Question: I would like to get a customized legend for the ready heat map graph, so as it ranged from to with gray scale, but value before remain white without any colour gradient on it. Managed to do it for the heat map graph but can't find any close example for the legend.
Here is my code:
'''
> ggplot(heatmap,aes(Colour, Group, fill=p.value))+
+ scale_fill_gradientn(colours= c("white","gray","black"), values=c(0,0.011,1), breaks=c(0,0.01,0.25,0.5,0.75,1), guide=guide_colorbar(frame.colour="black"))+
+ geom_tile() + theme_bw()+ theme(legend.key.height=unit(4.5,"cm"))
'''
and a screenshot for the heat map graph:

Any suggestion?
Update:
I was substituting the second color from "gray" to "gray95" and it looked slightly better than the graph shown. Kind of delaying the start region for the gray colour to above 0.01 (compared to the legend in the shown graph, where the gray started somewhere before 0.01). Thanks both @Nate and @tjebo for the suggestion on this! However, any helpful suggestion is still welcome.
Also, just want to clarify that I was using "white" as a representation for a specific situation, where the colour "white" was not intended to be in the range for colour gradient for the legend.
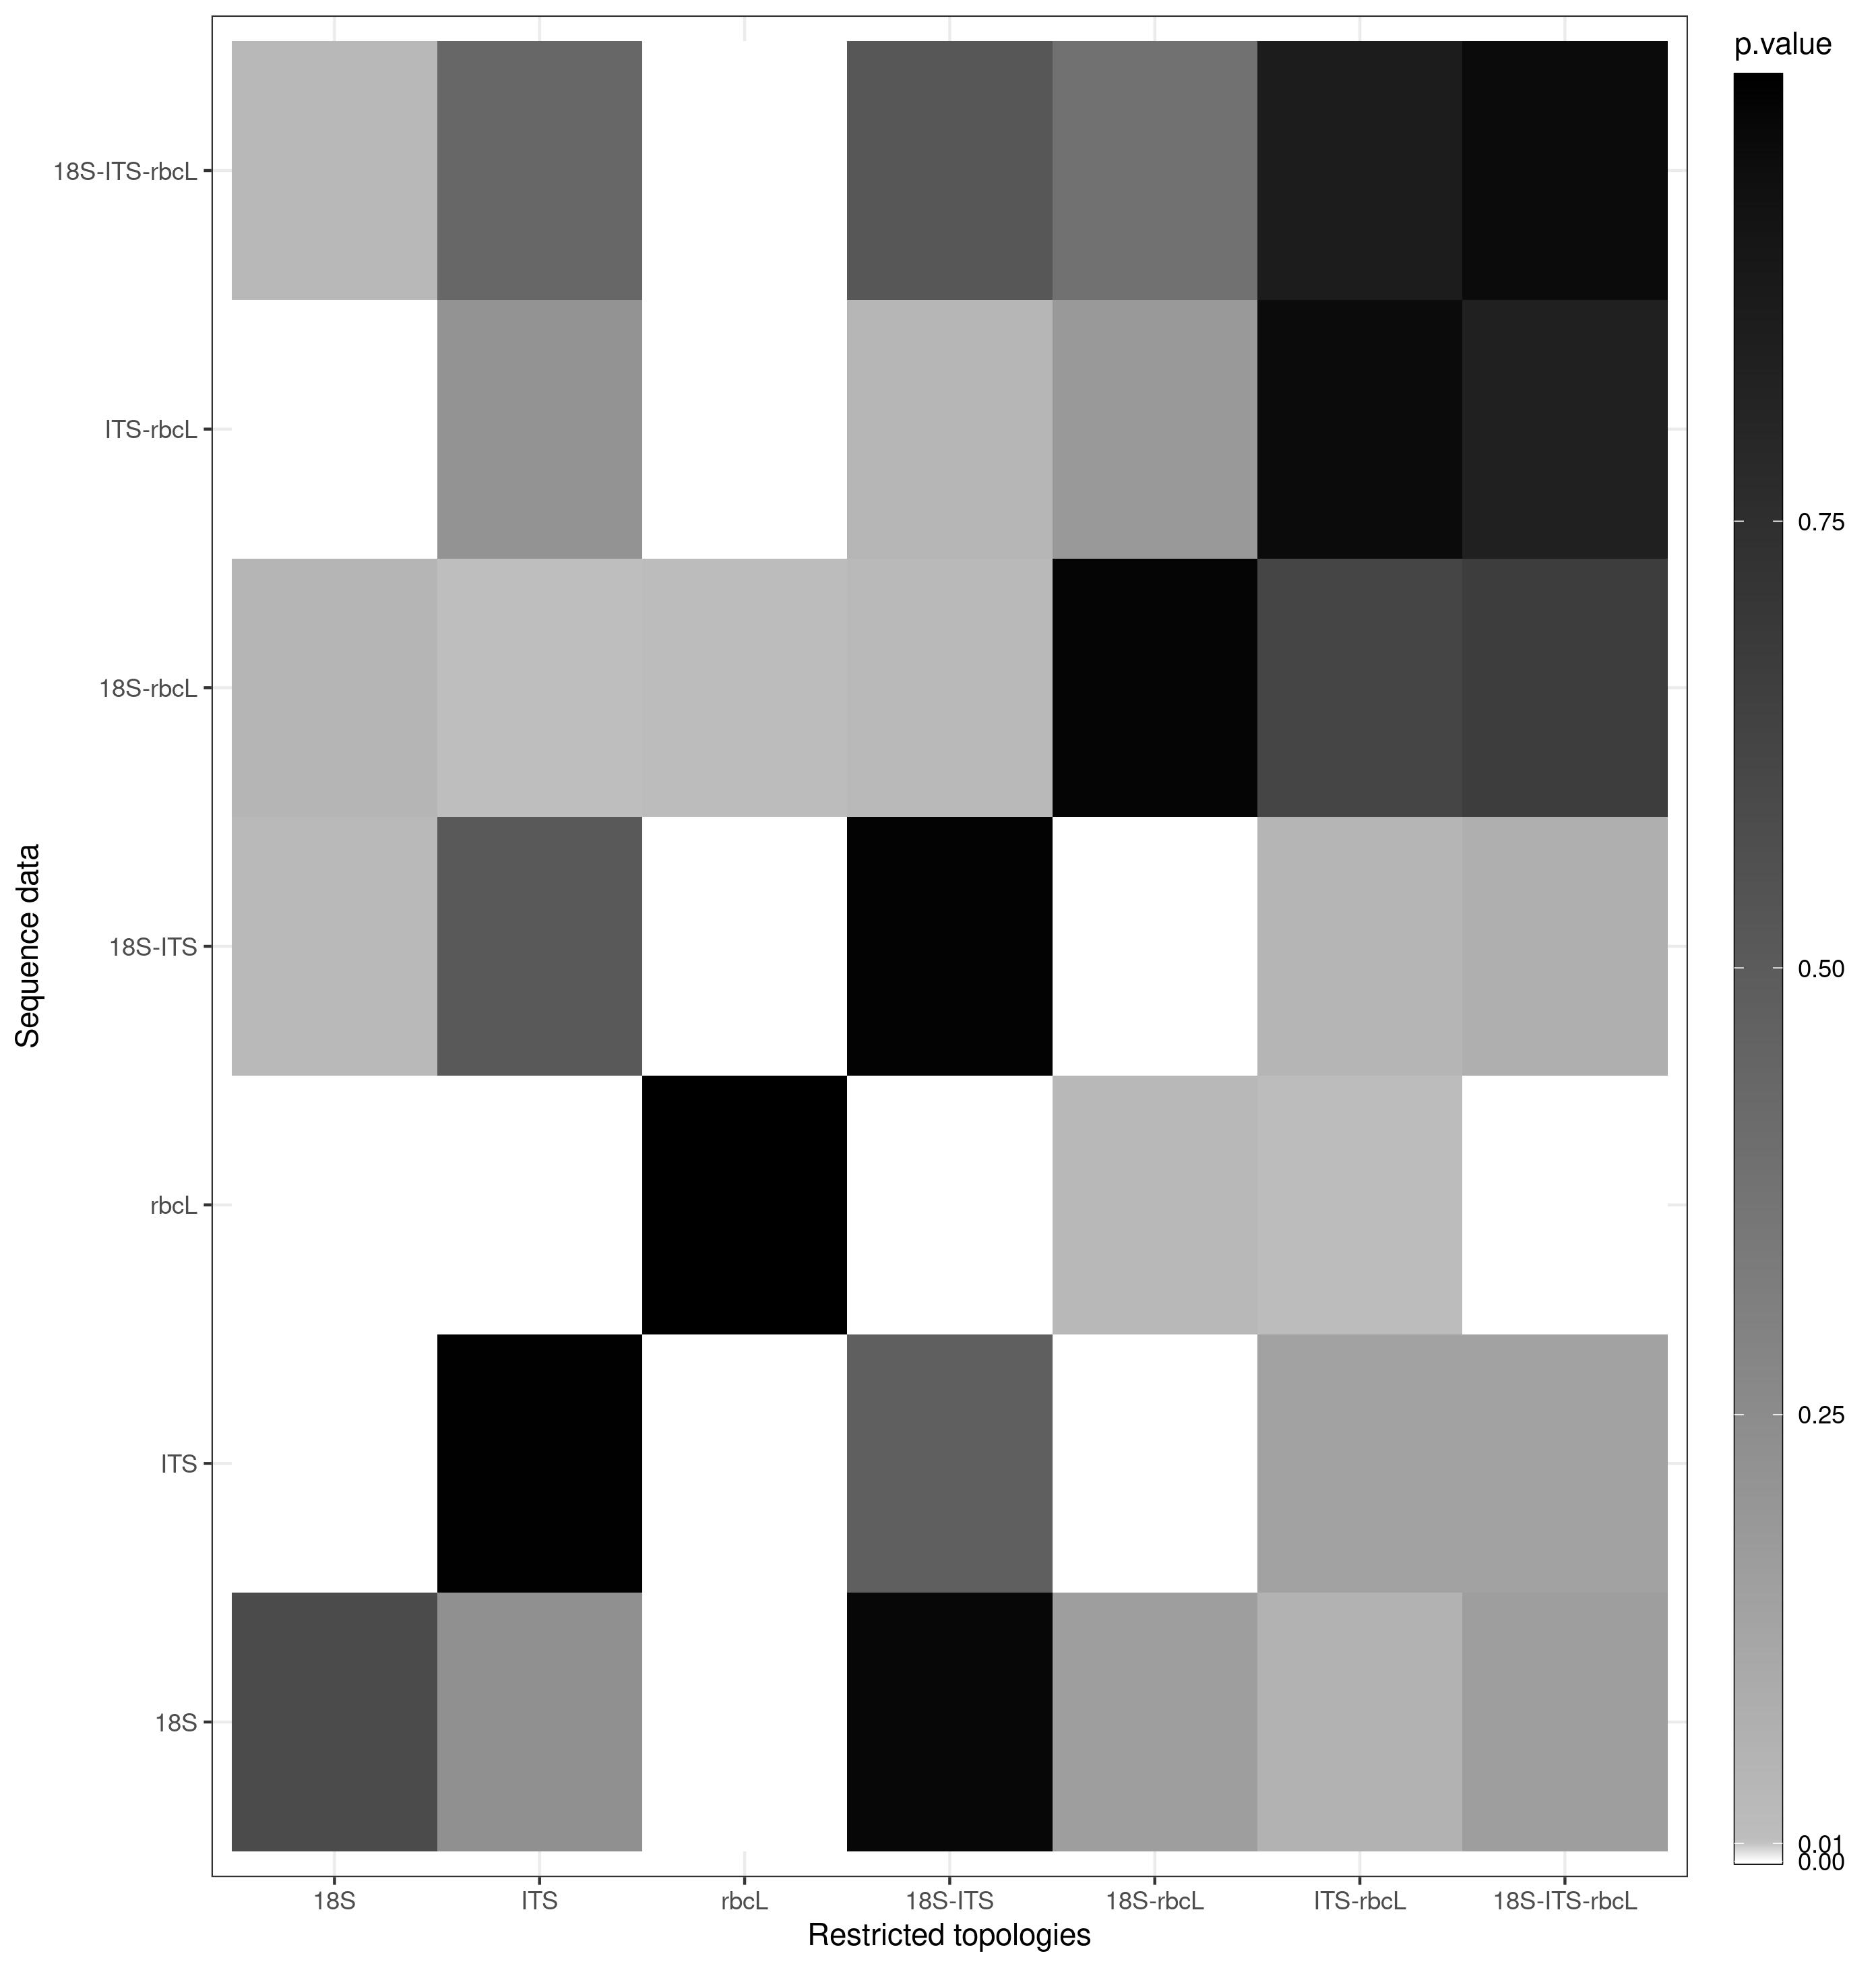
Answer: This is a minor workaround - use "white" twice, and then start the gradient from the second position. Notice that you need to rescale the values to 0:1 first, see also '?scale_color_gradientn'
'''
library(tidyverse)
vals <- c(0, 2, 4, 10)
newvals <- scales::rescale(vals, to = 0:1)
ggplot(iris, aes(Sepal.Length, Sepal.Width, color = Petal.Length)) +
geom_point() +
scale_color_gradientn(colours = c("white", "white", "grey", "black"),
values = newvals,
breaks = vals,
limits = c(0,10))
'''

with black ticks. You can see the grey gradient starts immediately above 2
<URL>